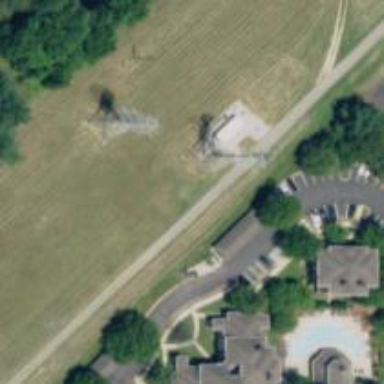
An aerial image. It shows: Man-made mast used for communication purposes.